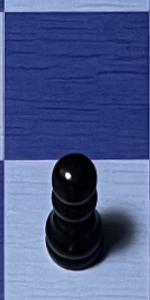
Label: Pawn_Black